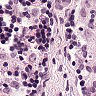
Metastatic tissue present: no